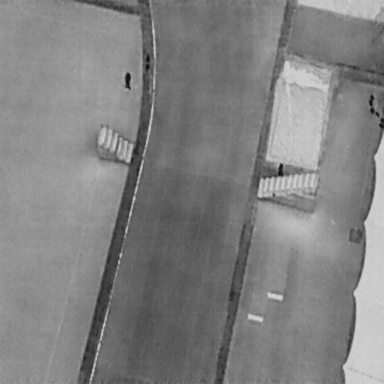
There are three People in the infrared image.